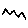
Label: zigzag